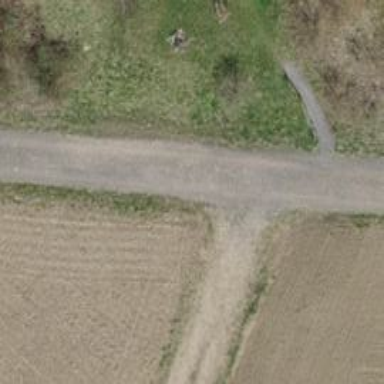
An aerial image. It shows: Gravel track road.